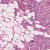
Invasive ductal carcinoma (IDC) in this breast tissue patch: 1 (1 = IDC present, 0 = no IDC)